Field crop: maize
Growth stage: 2
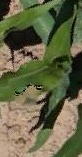
Species: maize